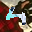
Label: 4